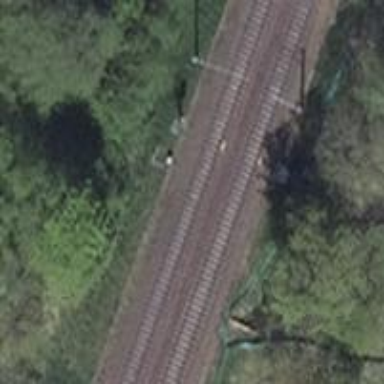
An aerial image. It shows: Railway signal.